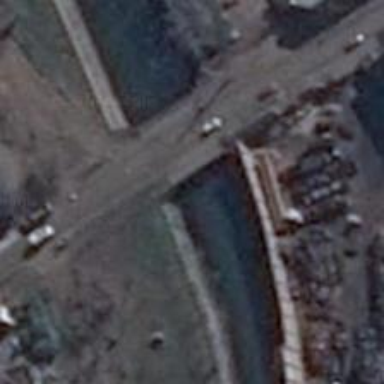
The curved, dark green river pass through this area with lush plants .